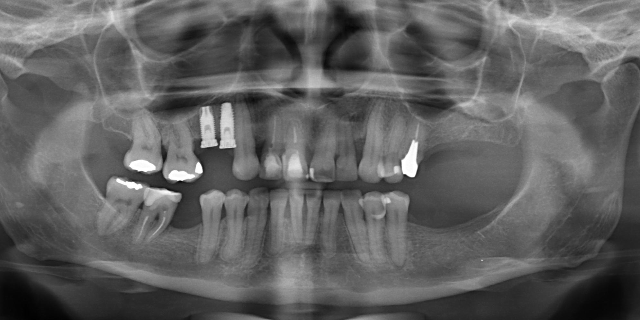
adult